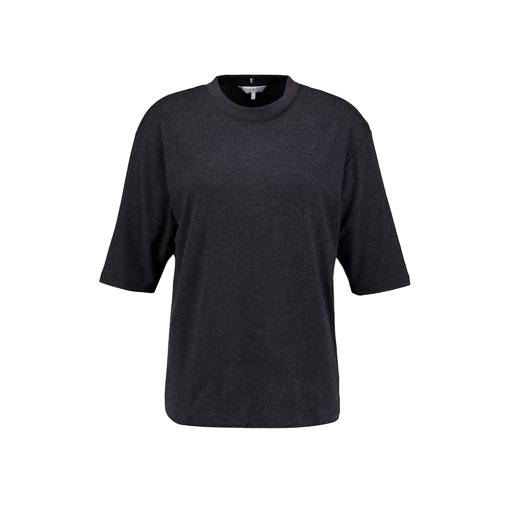
loose fit t-shirt, boxy fit t-shirt, longer-sleeved and dark grey, white background